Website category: university
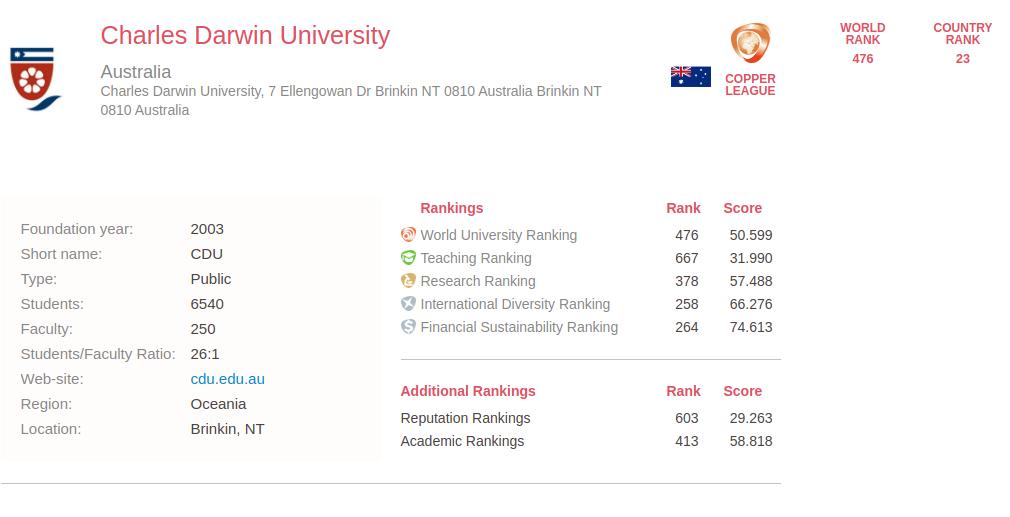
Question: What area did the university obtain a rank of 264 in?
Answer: Financial Sustainability Ranking

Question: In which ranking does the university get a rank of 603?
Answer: Reputation Rankings

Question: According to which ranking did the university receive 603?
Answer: Reputation Rankings

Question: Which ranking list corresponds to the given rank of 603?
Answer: Reputation Rankings

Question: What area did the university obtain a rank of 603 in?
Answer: Reputation Rankings

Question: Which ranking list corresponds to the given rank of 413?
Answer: Academic Rankings

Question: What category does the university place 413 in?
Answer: Academic Rankings

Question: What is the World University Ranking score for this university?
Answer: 50.599

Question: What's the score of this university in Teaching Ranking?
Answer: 31.990

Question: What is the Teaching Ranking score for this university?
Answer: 31.990

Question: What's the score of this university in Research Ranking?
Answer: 57.488

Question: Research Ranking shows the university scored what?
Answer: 57.488

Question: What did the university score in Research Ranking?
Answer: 57.488

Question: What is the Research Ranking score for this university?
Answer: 57.488

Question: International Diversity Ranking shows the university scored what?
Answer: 66.276

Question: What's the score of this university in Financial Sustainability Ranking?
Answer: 74.613

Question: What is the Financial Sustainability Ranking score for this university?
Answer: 74.613

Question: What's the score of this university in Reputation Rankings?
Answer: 29.263

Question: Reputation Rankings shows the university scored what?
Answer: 29.263

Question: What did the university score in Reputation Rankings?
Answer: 29.263

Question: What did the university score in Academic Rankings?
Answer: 58.818

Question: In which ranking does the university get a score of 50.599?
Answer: World University Ranking

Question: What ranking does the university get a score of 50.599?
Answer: World University Ranking

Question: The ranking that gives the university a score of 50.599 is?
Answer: World University Ranking

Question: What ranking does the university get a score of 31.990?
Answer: Teaching Ranking

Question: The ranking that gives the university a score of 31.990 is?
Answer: Teaching Ranking

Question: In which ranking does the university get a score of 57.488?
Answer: Research Ranking

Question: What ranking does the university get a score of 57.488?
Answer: Research Ranking

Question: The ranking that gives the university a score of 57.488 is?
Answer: Research Ranking

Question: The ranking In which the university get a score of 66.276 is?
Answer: International Diversity Ranking

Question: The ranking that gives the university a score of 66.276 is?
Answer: International Diversity Ranking

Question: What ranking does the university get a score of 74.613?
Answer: Financial Sustainability Ranking

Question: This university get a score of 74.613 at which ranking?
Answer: Financial Sustainability Ranking

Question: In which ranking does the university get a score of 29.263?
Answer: Reputation Rankings

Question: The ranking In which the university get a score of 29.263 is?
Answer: Reputation Rankings

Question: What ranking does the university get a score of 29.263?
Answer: Reputation Rankings

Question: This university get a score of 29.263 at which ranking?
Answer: Reputation Rankings

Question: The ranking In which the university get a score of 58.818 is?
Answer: Academic Rankings

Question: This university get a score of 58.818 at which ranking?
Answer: Academic Rankings

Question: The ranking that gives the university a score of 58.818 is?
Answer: Academic Rankings